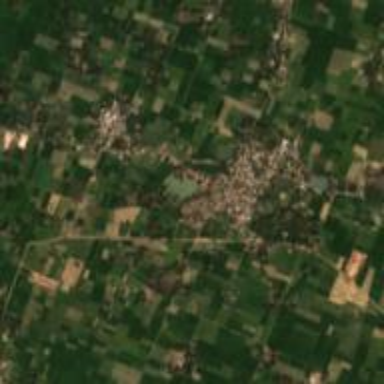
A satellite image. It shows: Village.